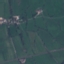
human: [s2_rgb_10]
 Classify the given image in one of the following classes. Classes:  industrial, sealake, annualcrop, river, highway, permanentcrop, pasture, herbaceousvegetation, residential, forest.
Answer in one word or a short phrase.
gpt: Pasture